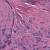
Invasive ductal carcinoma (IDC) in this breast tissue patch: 1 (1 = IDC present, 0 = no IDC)